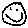
Label: smiley face